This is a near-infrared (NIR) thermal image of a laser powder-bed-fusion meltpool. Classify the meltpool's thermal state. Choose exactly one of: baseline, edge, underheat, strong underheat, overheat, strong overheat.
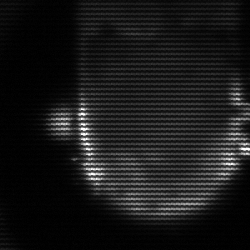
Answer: baseline